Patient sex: M
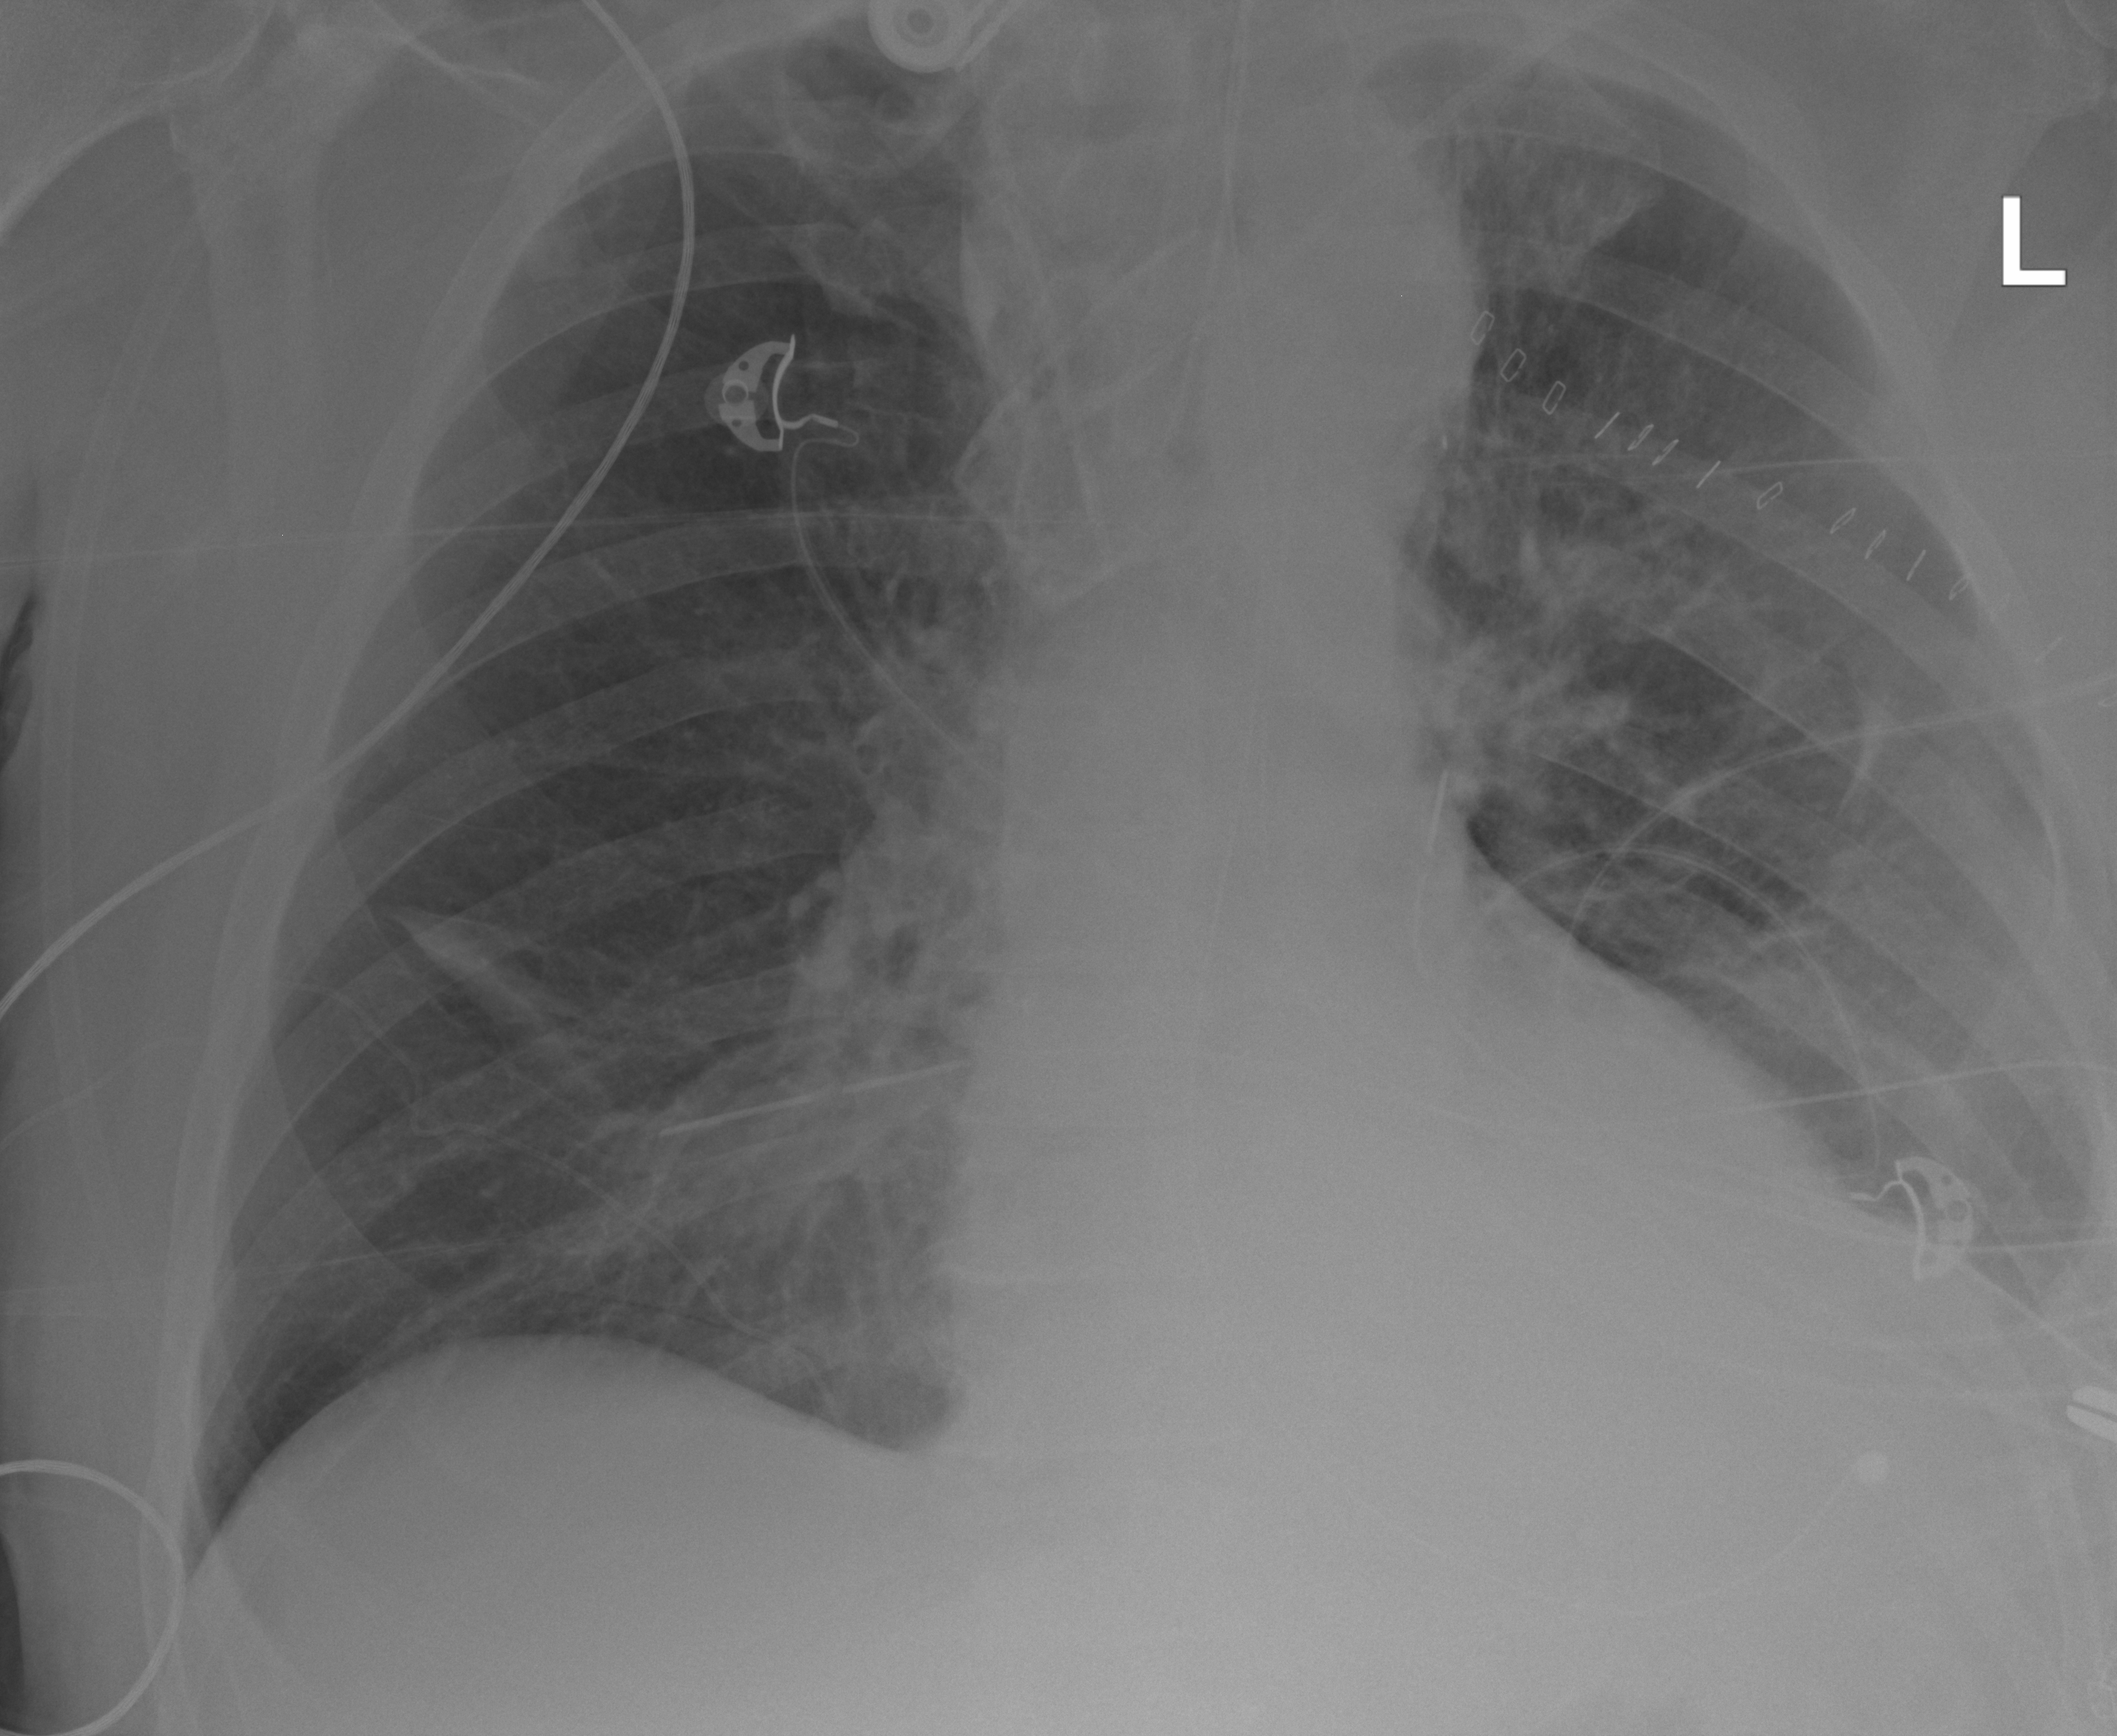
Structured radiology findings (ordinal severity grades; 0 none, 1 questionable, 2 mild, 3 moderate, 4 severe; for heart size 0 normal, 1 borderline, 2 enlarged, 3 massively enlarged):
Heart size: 0
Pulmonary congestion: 0
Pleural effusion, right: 0
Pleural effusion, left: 2
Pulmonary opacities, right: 0
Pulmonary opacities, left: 2
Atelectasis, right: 2
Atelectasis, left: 2